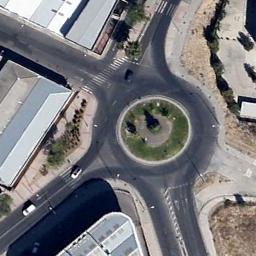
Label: roundabout